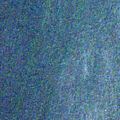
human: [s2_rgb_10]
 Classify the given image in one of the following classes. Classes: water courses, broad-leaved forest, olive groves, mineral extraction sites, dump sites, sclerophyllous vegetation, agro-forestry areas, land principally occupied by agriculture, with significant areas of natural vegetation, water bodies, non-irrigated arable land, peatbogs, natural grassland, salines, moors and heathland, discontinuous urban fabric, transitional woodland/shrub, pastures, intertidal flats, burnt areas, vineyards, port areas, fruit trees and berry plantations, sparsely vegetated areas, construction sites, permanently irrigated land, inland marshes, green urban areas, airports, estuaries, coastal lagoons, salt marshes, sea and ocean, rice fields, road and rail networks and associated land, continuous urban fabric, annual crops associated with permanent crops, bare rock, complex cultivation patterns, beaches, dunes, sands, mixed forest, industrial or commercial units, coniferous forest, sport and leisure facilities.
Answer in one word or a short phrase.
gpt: water bodies